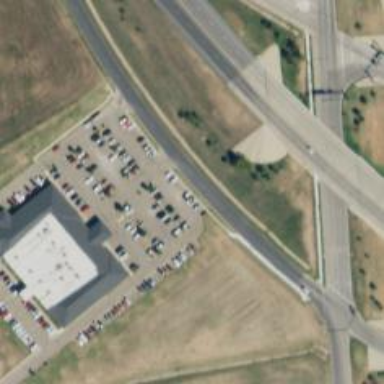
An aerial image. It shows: Trunk link highway.